Field crop: maize
Growth stage: 2
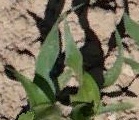
Species: maize